Field crop: maize
Growth stage: 2
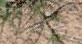
Species: salsola